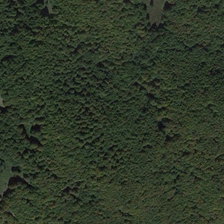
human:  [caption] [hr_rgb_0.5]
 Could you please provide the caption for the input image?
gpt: many green trees are in a piece of forest .

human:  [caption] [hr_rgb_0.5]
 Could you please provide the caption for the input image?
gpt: this piece of the green forest is dense .

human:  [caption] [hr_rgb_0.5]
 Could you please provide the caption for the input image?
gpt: this piece of the forest is green and dense .

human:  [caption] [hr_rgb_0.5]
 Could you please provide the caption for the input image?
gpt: many green trees are in a piece of forest .

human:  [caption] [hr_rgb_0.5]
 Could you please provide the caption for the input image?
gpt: this piece of the forest is green and dense .